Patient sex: M
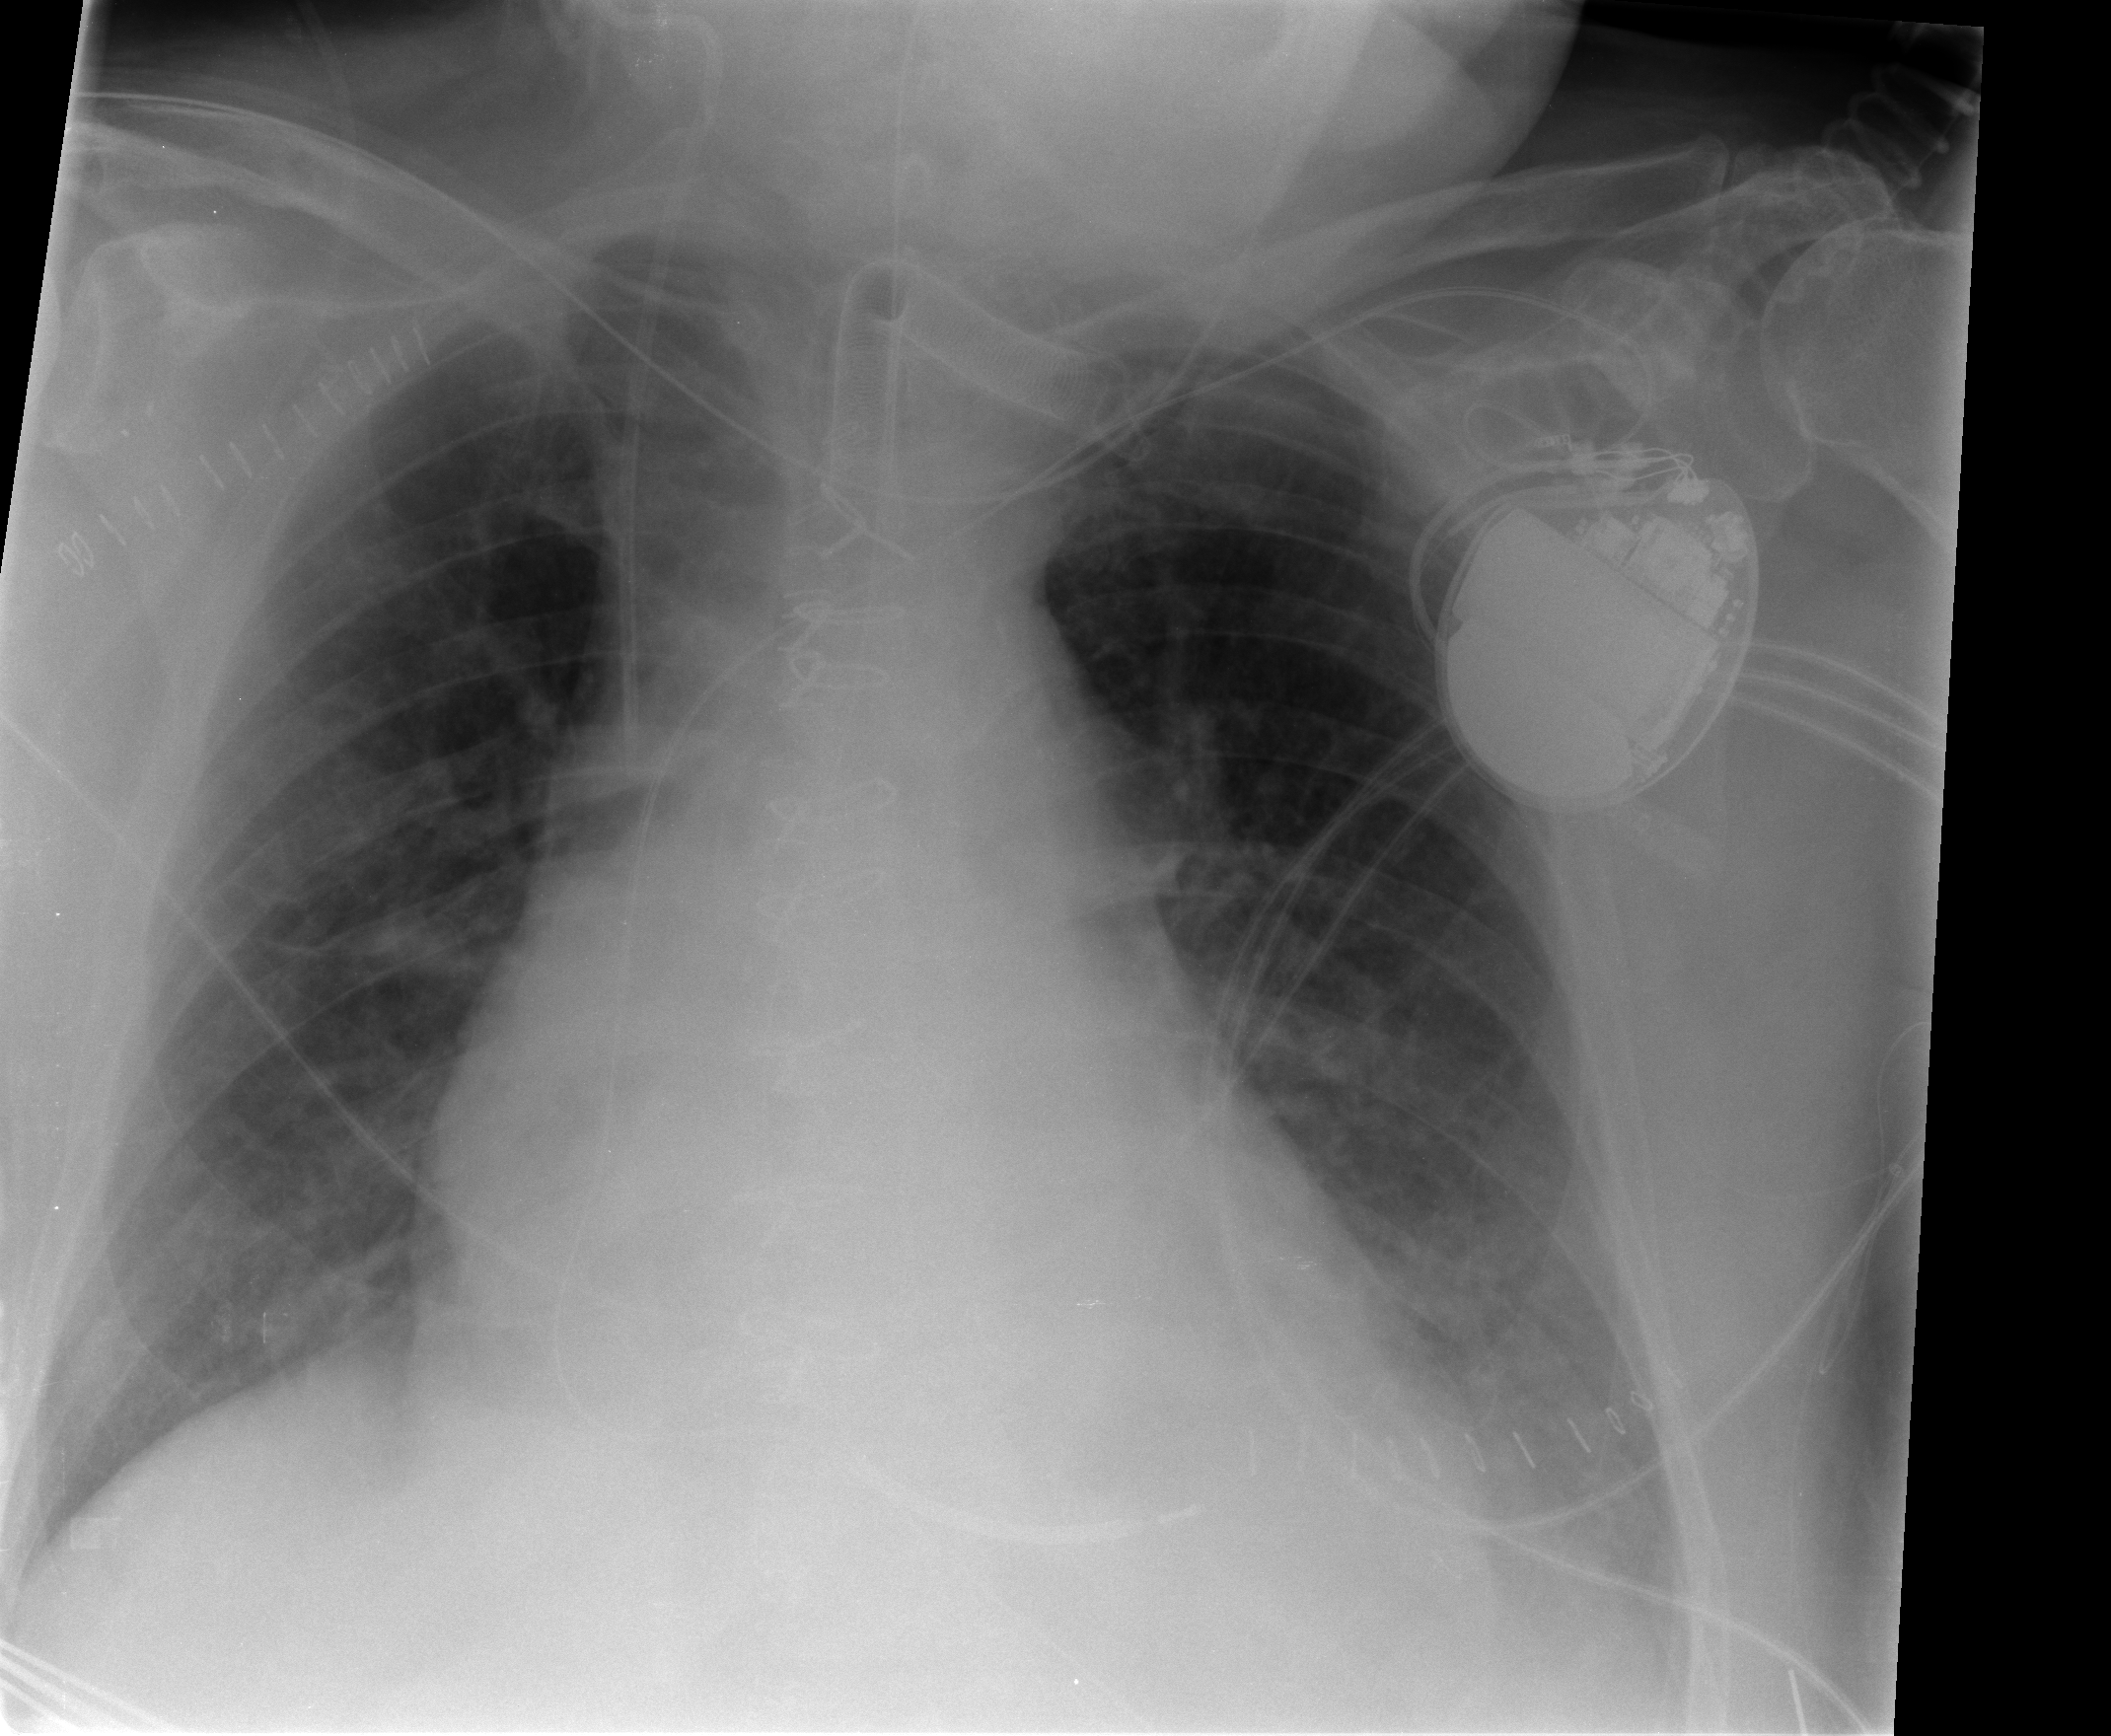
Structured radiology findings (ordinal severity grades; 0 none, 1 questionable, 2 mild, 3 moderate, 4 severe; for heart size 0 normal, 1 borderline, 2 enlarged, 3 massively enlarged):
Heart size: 2
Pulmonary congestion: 2
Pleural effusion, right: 0
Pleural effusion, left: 2
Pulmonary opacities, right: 0
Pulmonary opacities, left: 2
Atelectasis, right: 2
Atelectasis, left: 0